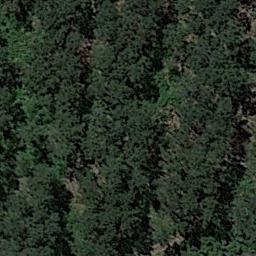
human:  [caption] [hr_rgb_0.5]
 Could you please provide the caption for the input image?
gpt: The forest is on the bare land .

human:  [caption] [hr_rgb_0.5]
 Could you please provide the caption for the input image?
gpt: Many green trees are in a forest .

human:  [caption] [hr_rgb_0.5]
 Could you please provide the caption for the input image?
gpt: This is a dense forest .

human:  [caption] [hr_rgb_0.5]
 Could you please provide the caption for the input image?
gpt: The forest has a lot of green trees well-arranged in lines .

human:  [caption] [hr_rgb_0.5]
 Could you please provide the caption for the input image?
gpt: A forest with many green trees .